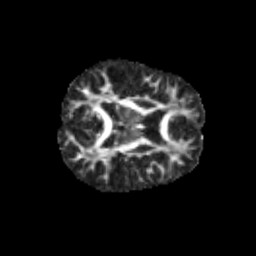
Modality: FA
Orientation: axial
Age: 11
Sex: female
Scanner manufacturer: siemens
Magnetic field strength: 3 T
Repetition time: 3.8 s
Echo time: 0.07 s